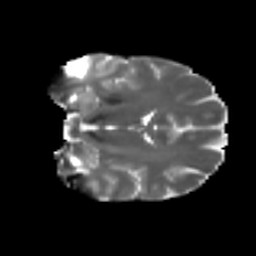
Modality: T2w
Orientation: coronal
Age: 37
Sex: male
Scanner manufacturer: ge
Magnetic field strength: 3 T
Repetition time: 7.8 s
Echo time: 0.0609 s